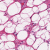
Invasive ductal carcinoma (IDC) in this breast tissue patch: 0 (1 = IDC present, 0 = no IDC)